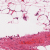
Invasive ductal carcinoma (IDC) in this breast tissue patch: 0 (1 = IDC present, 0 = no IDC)